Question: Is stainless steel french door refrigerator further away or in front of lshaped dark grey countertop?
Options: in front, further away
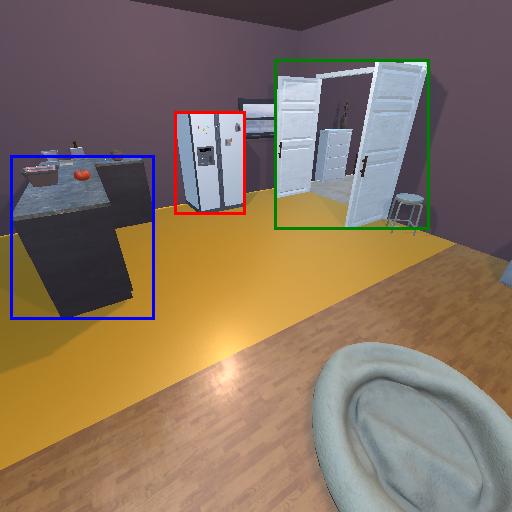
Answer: in front